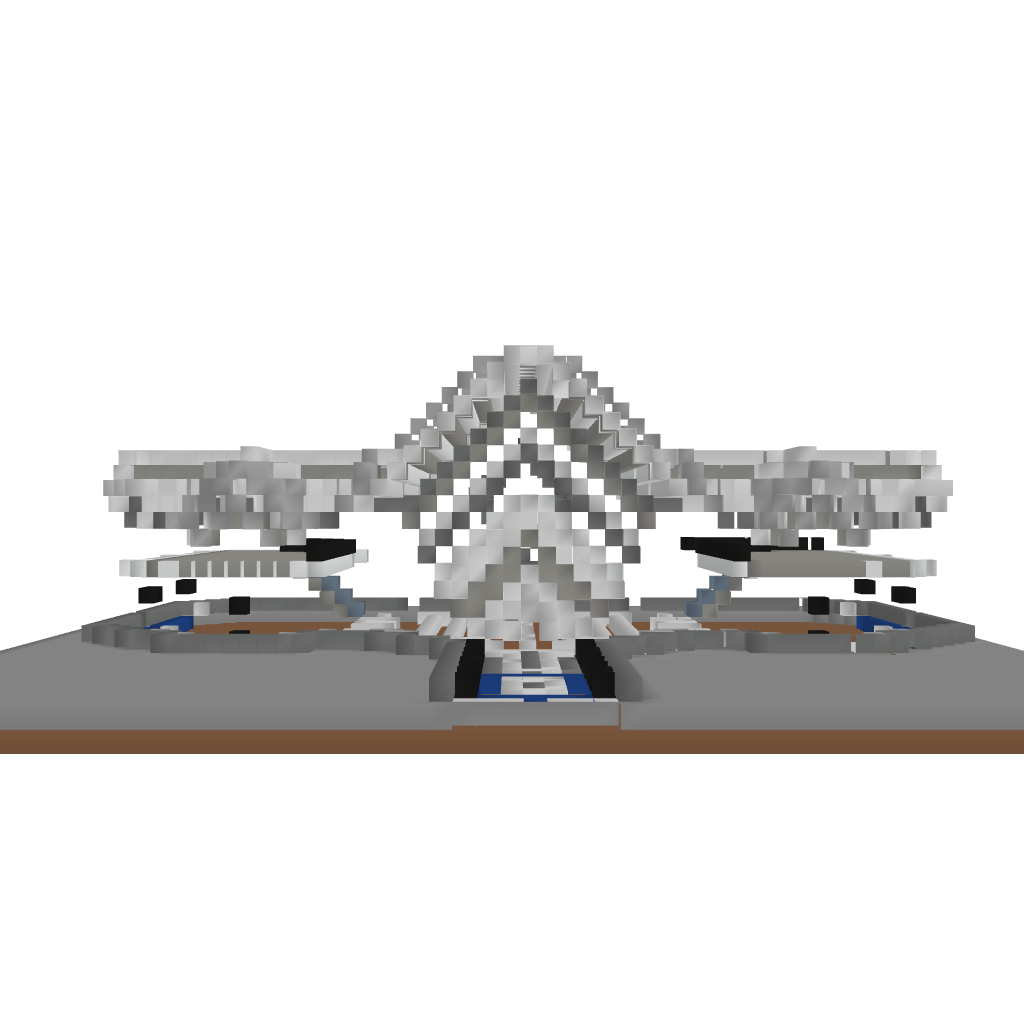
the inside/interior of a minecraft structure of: Ellipsis